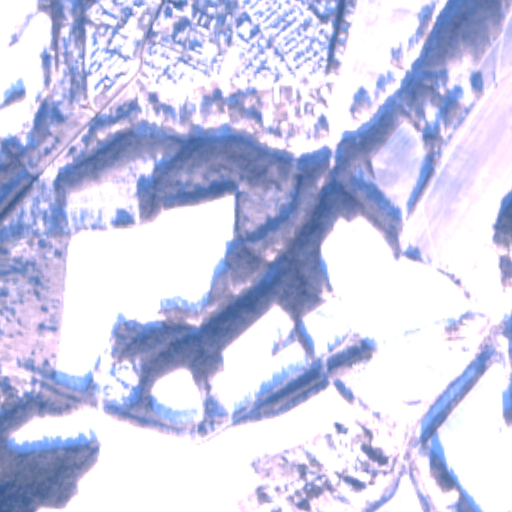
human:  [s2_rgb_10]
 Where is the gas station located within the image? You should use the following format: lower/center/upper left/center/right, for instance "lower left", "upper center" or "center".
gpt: The gas station is located in the upper left of the image.
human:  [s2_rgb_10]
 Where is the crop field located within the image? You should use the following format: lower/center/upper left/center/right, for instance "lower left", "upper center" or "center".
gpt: There is no crop field in the image.